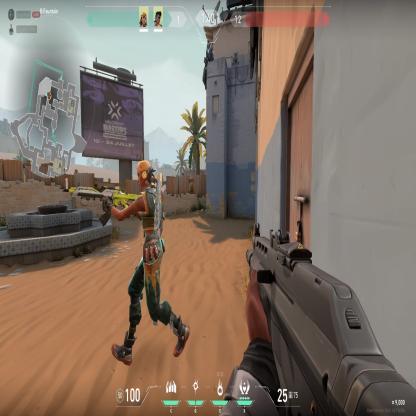
Label: teammate